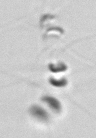
Label: Chaetoceros_socialis